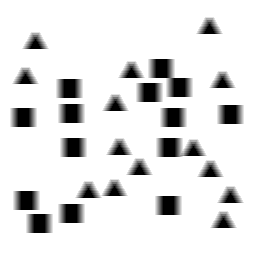
Squares: 14
Triangles: 14
Stars: 0
Total shapes: 28